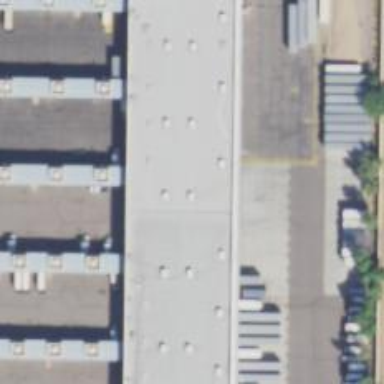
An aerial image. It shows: Building used as post depot.